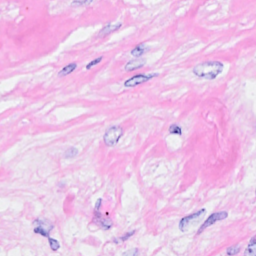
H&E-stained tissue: Breast